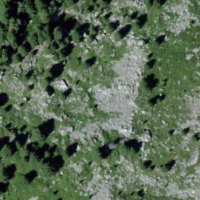
EUNIS habitat code: 26
Species observed at this site:
Cupido minimus